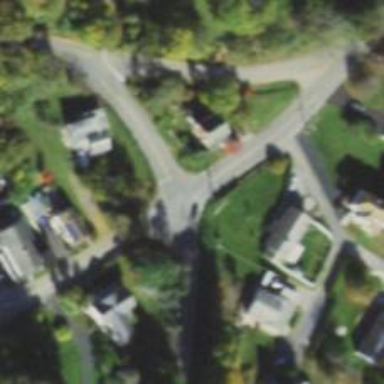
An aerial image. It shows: Stop road.